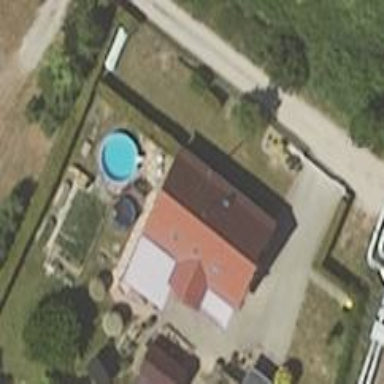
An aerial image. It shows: Simple house.